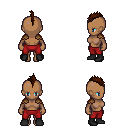
a pixel art fantasy rpg character, female body template, human, dark skin, leather shoulder armor, red pants, brown mohawk hairstyle, black shoes, four views (front, back, left, right), 2x2 character sprite sheet, small pixel art, hard edges, no anti-aliasing